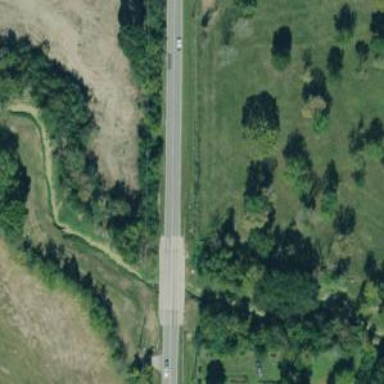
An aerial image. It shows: Secondary road with bridge.